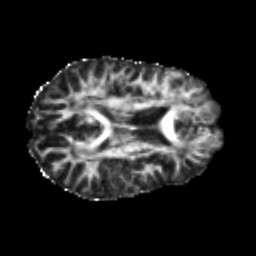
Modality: FA
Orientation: axial
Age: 24
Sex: male
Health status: healthy
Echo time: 0.074 s